Question: I created JComboBox in my column and it works fine. The problem occurs when I tried to add one more editor in the same column. Scenario, user need to choose value from ComboBox as their remark. If they choose Others, another textbox should appear below the ComboBox for user to type.
Code for ComboBox
'''
TableColumn col5 = jTable1.getColumnModel().getColumn(4);
String[] options = new String[]{"Font Issue","Text Issue","Image Issue","AI Issue","Others"};
JComboBox combo1 = new JComboBox(options);
JComboBox combo2 = new JComboBox(options);
col5.setCellEditor(new DefaultCellEditor(combo1));
col5.setCellRenderer(new ComboBoxRenderer(combo2));
combo2.addActionListener(new ActionListener() {
public void actionPerformed(ActionEvent e) {
JComboBox nameCombo = (JComboBox)e.getSource();
String newSelection = (String)nameCombo.getSelectedItem();
if(newSelection.equalsIgnoreCase("others"))
{
}
}
});
'''
When i add one more editor.
'MyTableCellEditor textEditor = new MyTableCellEditor (); col5.setCellEditor(textEditor );'
It overwrite the dropdownlist. I want to have something like this.

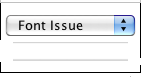
Answer: Swing editors are designed to occupy the space of a single cell. If you want to display a panel with two components then you will need to create a popup editor. Read the section from the Swing tutorial on <URL> for an example of how you might do this.